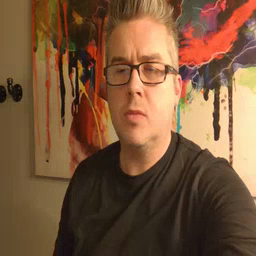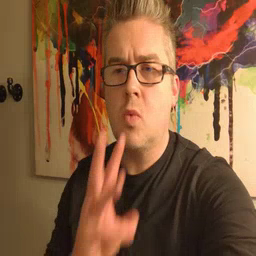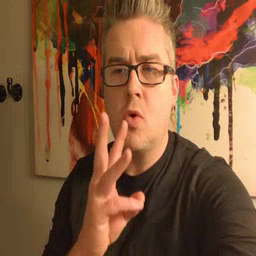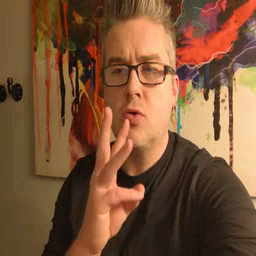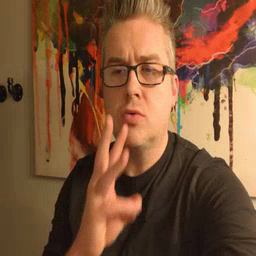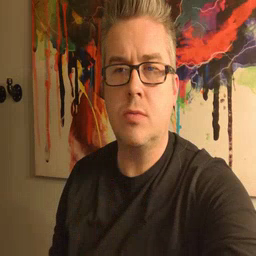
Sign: water